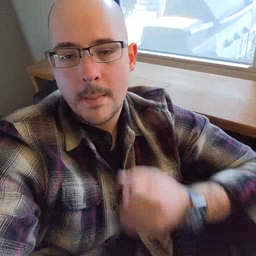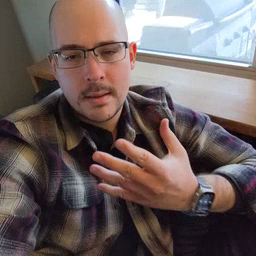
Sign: many